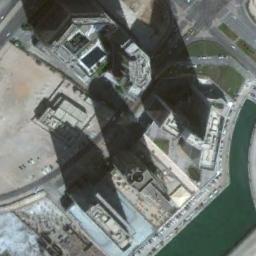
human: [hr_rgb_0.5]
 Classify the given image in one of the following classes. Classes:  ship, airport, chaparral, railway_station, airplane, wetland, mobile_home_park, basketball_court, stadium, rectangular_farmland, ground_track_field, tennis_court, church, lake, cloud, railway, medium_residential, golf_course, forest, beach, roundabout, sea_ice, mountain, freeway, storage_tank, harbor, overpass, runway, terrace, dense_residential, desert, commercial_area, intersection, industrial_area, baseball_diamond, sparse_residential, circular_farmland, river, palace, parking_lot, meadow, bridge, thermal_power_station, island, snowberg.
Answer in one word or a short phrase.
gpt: commercial_area